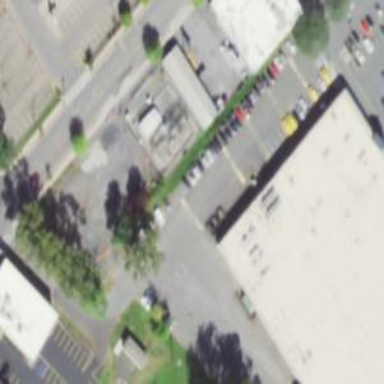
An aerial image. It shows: Parking area.